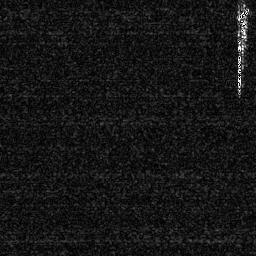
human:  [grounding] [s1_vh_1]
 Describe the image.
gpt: In the satellite image, there is  <ref>1 medium ship </ref> <box>[[91, 1, 97, 20, 0]]</box> located at top right.